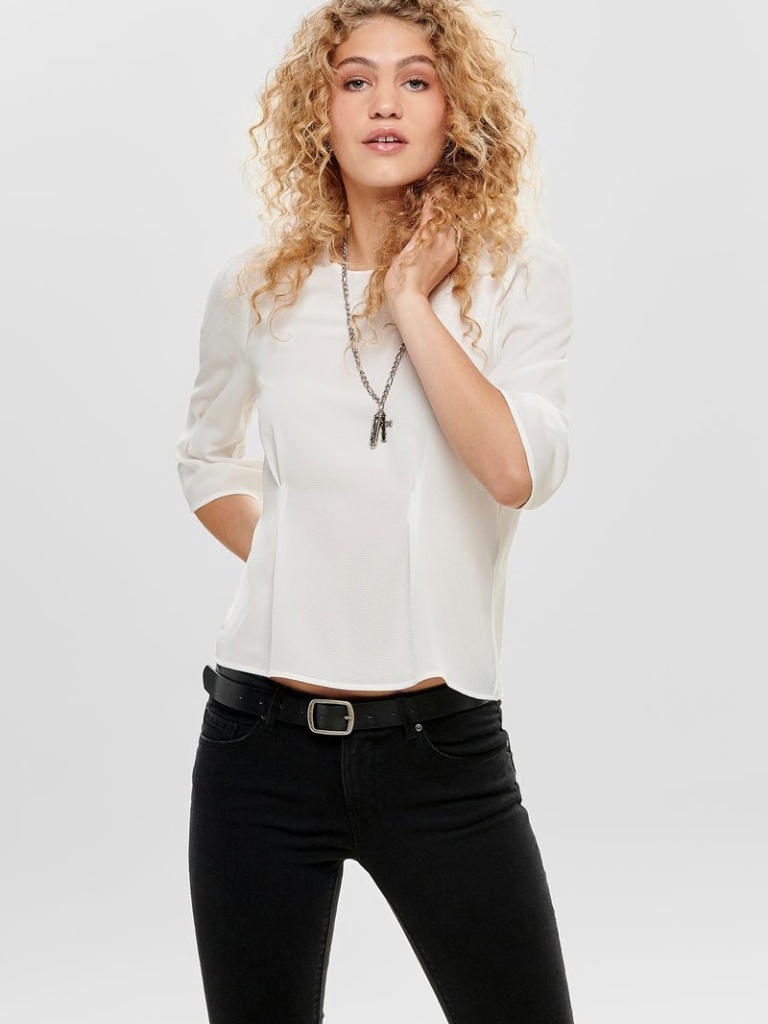
cotton relaxed a long-sleeved with rolled-up sleeves hip length French Tucked crew blouse